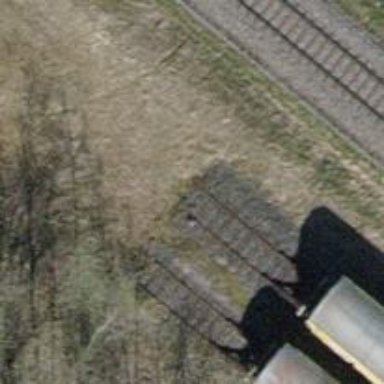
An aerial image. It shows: Railway buffer stop.